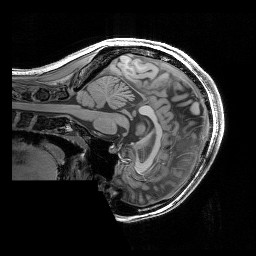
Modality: T1w
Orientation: sagittal
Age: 23
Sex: female
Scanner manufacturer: siemens
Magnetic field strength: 3 T
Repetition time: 2.3 s
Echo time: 0.00344 s